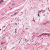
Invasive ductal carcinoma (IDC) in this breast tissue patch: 0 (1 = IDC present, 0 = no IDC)